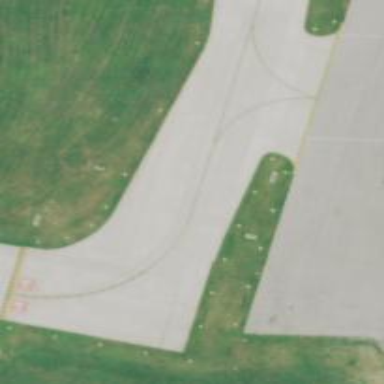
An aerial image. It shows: View of taxiway at the airport.